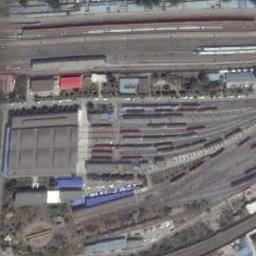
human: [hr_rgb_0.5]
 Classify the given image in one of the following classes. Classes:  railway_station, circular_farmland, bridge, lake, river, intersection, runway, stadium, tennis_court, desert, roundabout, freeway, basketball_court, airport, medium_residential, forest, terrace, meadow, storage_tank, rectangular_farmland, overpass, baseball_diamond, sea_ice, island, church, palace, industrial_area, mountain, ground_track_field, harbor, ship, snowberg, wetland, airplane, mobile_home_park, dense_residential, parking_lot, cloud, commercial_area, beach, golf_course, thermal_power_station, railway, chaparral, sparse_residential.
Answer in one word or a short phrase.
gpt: railway_station